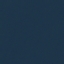
Land use / land cover class: SeaLake